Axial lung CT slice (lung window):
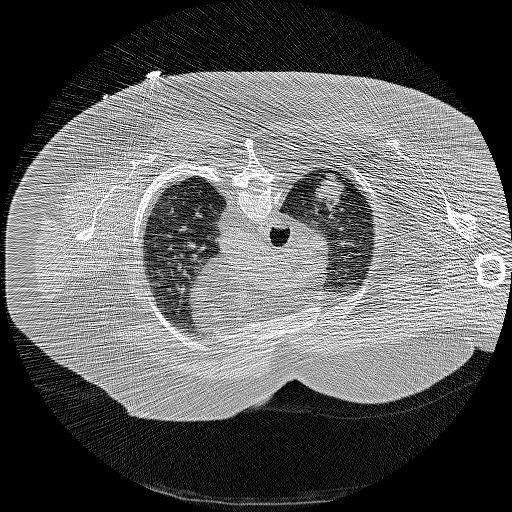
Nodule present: yes
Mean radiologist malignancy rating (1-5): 5